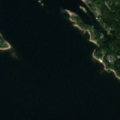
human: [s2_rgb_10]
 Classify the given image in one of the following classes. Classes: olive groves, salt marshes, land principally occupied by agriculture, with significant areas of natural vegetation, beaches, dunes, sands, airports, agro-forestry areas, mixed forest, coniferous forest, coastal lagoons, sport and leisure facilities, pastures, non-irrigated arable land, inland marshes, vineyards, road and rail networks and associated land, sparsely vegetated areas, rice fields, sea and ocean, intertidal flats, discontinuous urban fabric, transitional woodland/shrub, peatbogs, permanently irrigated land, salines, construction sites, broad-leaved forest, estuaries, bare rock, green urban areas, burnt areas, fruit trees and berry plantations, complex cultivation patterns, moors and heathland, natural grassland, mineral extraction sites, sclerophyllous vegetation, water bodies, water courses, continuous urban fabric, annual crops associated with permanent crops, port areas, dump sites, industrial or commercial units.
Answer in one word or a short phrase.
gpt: coniferous forest, sea and ocean